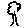
Label: tree